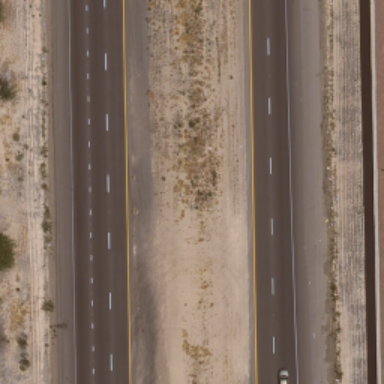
There are two straight freeways in the desert .